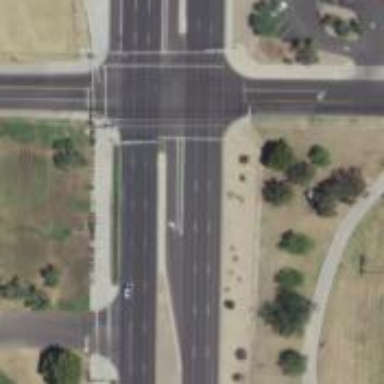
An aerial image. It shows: Solid stop line on the road.